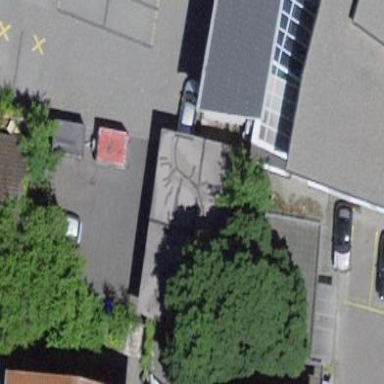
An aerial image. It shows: Group of garages.